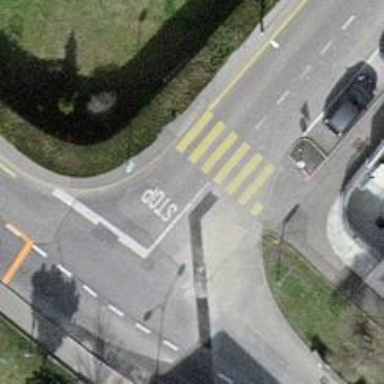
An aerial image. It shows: Uncontrolled zebra crossing.